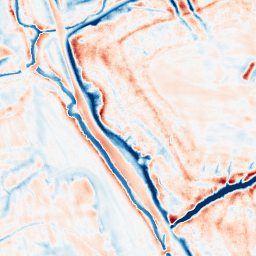
Category: edge_preserving
Decomposition family: bilateral
Decomposition parameters: d: 21
sigma_color: 150
sigma_space: 150
Upsampling method: sinc_blackman
Upsampling parameters: scale: 2
kernel_size: 16
Upsampling scale: 2